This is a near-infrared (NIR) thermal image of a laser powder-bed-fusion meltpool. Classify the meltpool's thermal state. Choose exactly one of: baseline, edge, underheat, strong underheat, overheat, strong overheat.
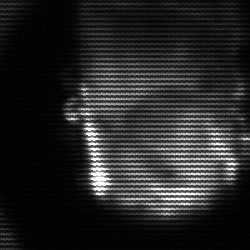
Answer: baseline